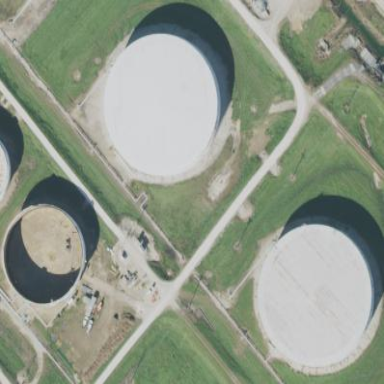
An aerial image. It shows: Storage tank created as man-made structure.